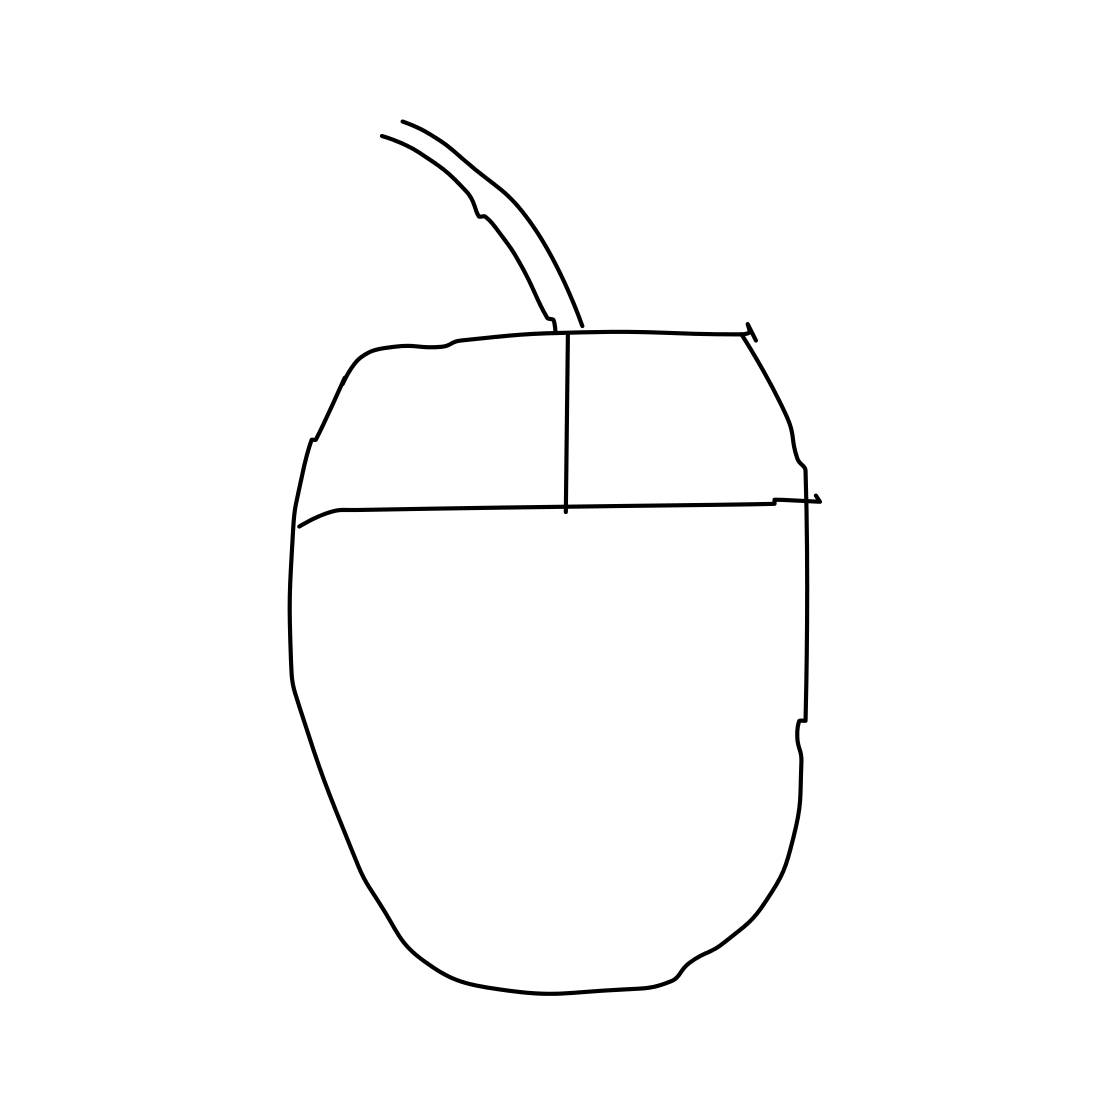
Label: computer-mouse